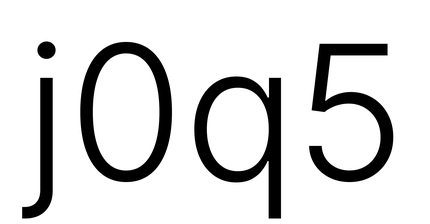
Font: Inter_Light